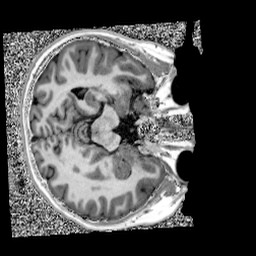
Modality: UNIT1
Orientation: axial
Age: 11
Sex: female
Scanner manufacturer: siemens
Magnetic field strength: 3 T
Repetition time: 4 s
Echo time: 0.00303 s